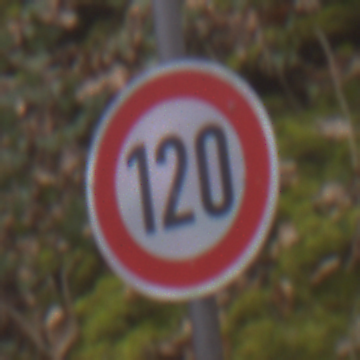
Verkehrszeichen: Geschwindigkeit120
Umgebung: Outdoor, Nature
Tageszeit: Midday
Wetter: Overcast
Licht: Natural
Jahreszeit: Autumn
Kontrast: LowContrast